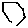
Label: hexagon